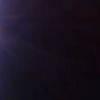
Label: space